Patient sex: M
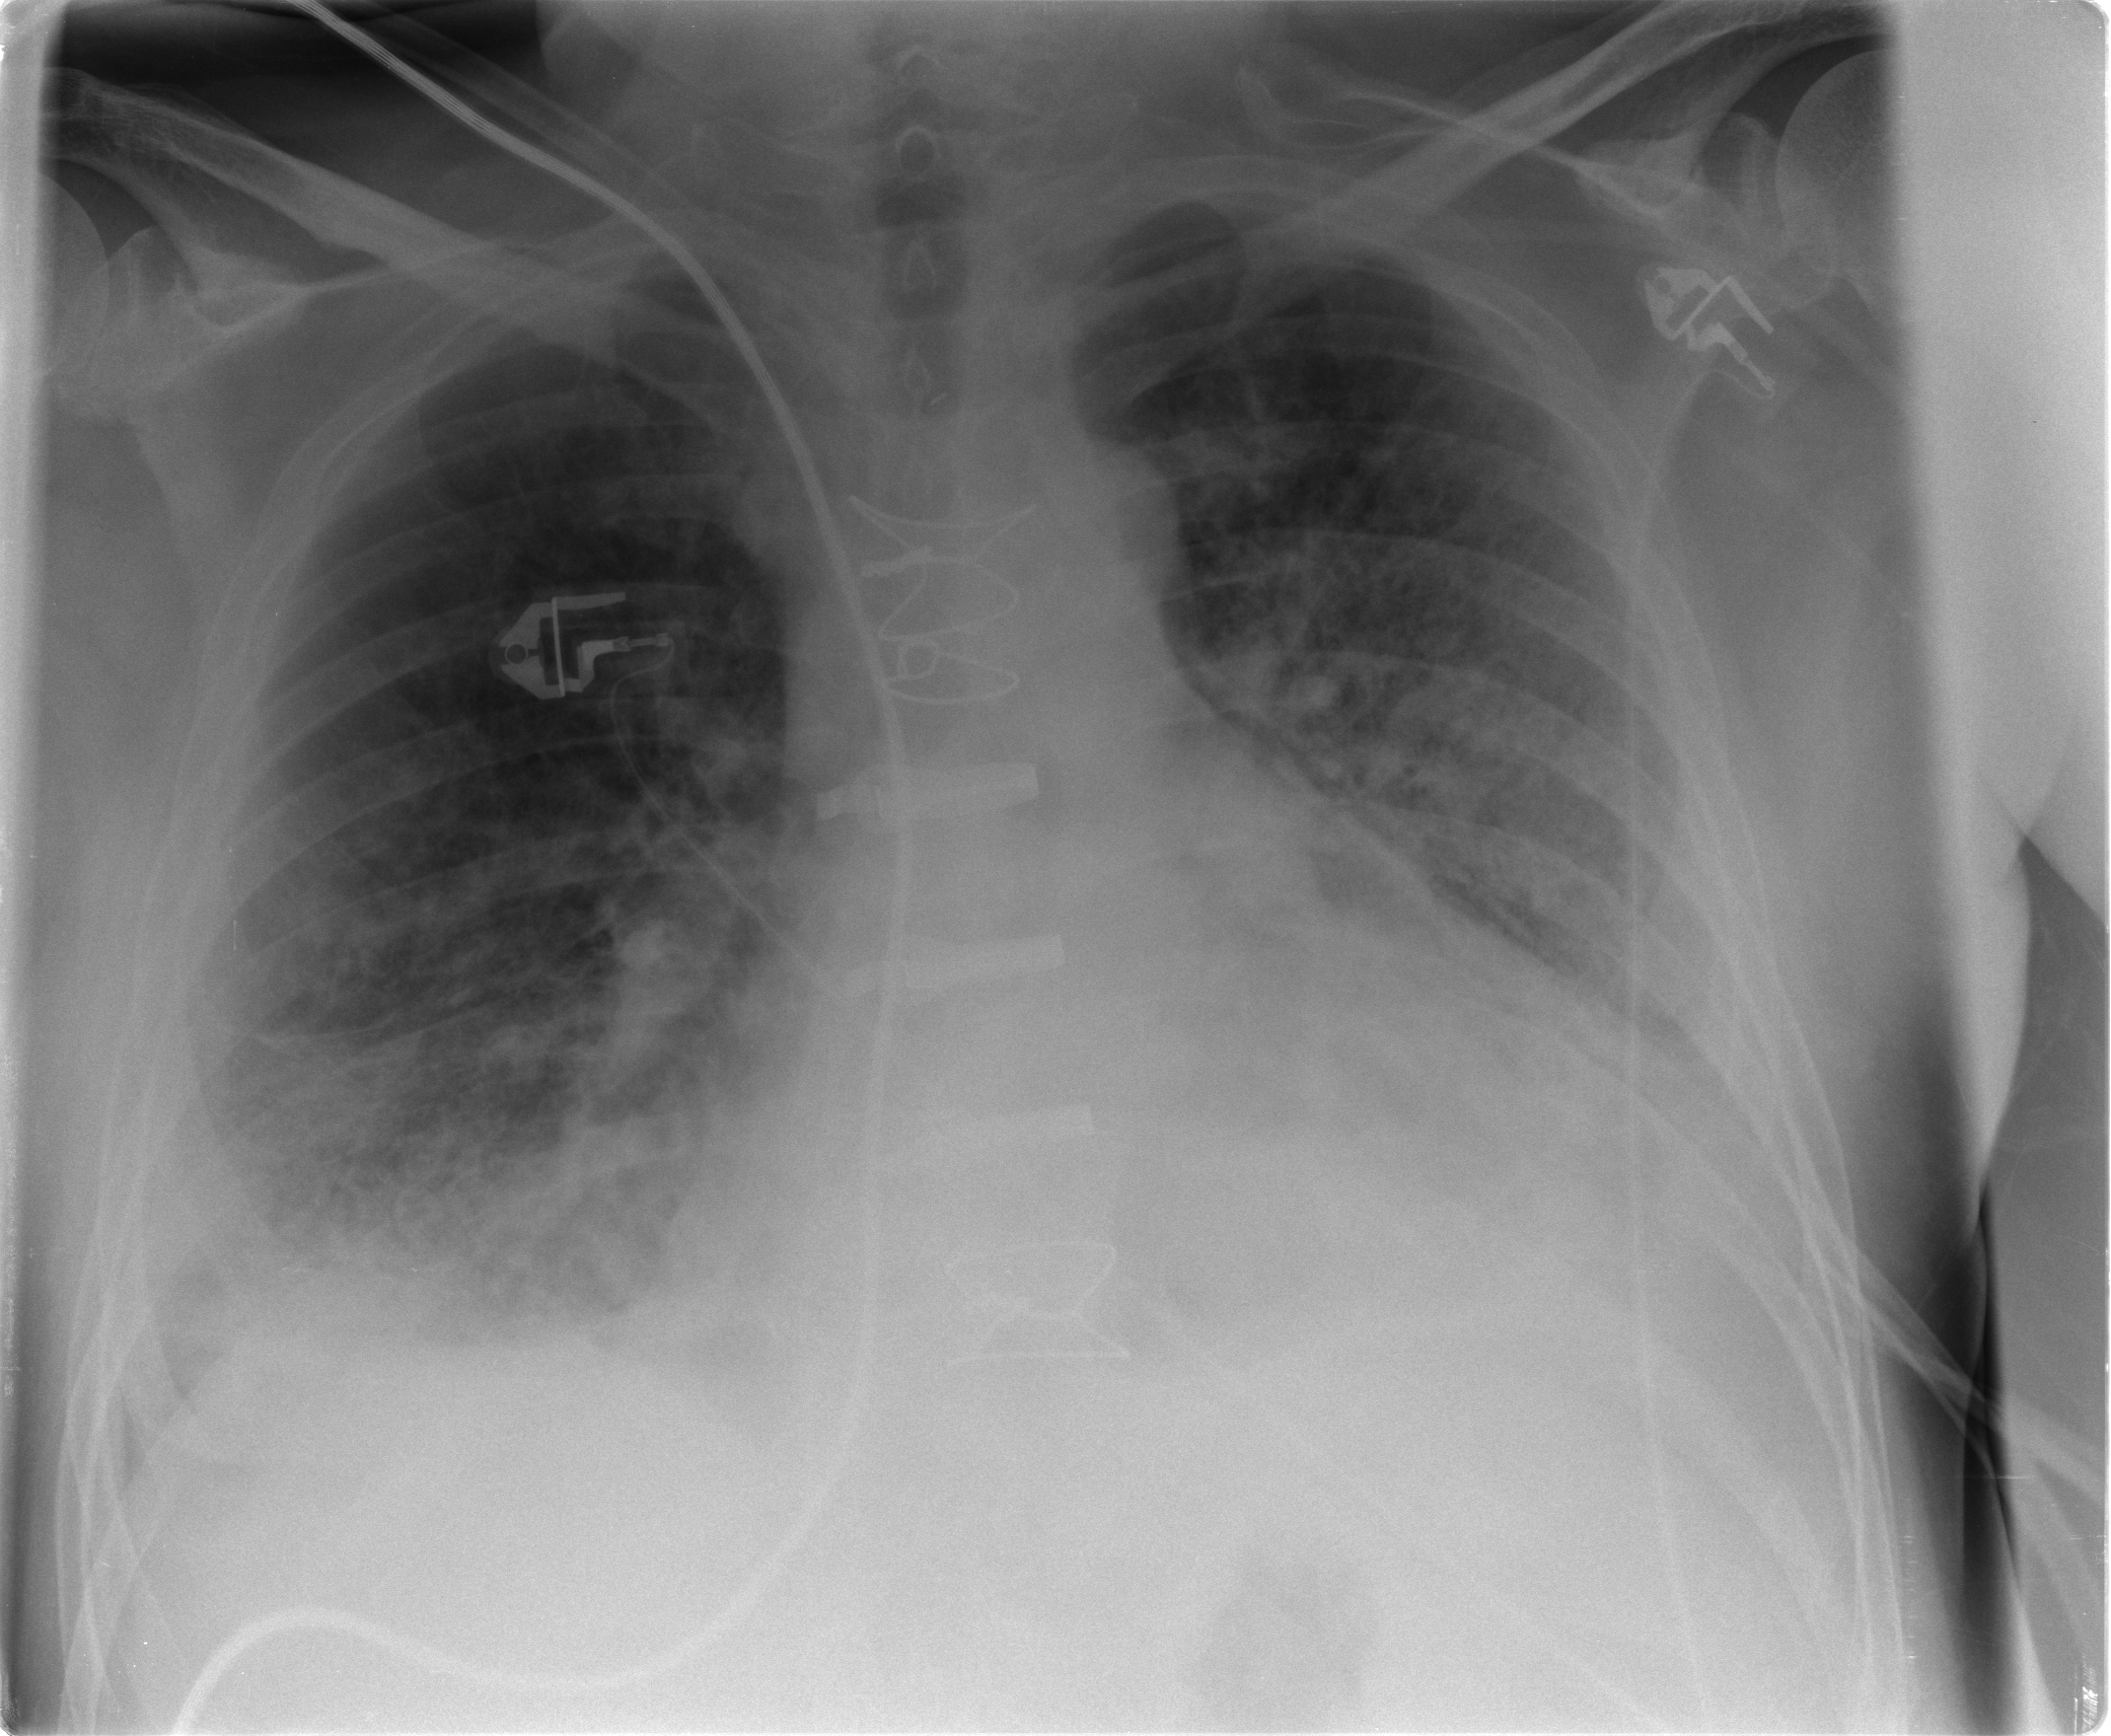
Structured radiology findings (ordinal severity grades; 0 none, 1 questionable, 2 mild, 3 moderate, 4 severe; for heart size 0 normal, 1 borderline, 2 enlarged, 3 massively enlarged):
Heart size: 3
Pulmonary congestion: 2
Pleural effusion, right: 2
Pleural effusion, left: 2
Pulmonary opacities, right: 3
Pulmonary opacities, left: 3
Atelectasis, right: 2
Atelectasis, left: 2